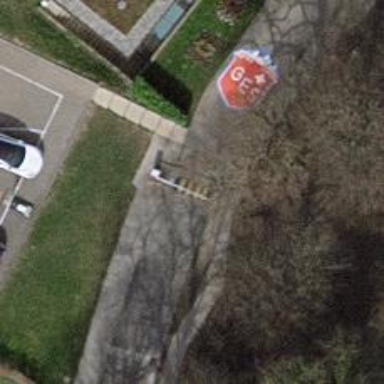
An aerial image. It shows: Lift gate barrier.